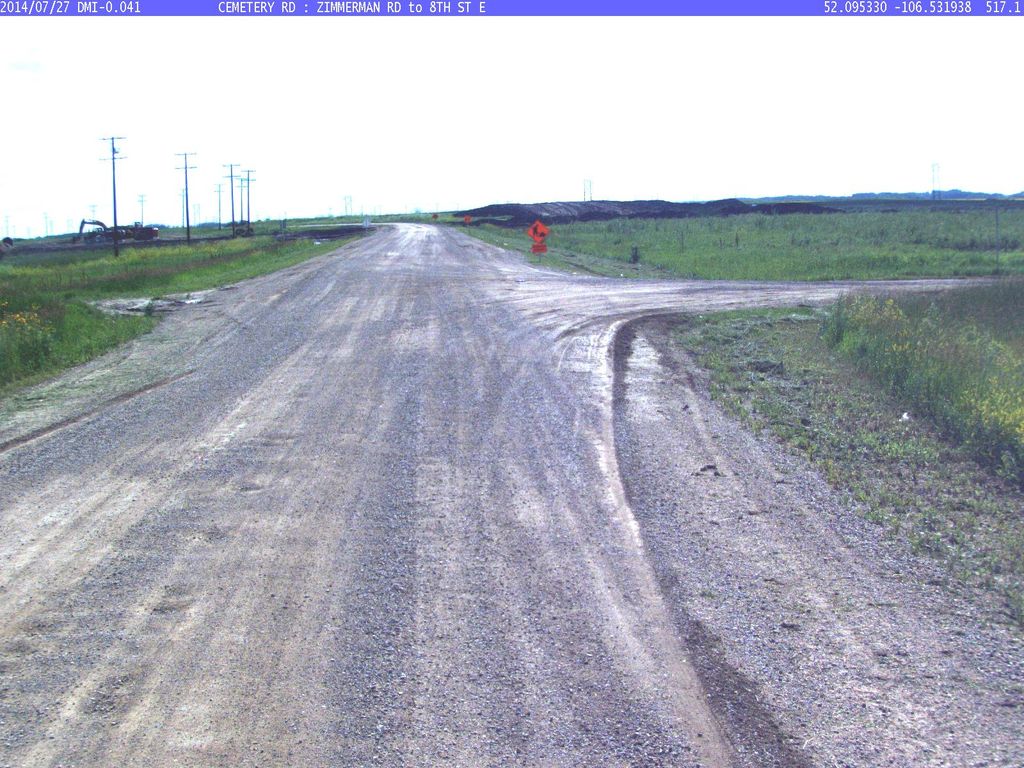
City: saskatoon